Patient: sex M, age 57
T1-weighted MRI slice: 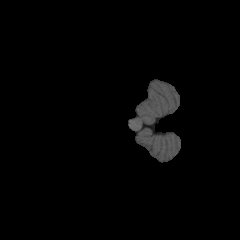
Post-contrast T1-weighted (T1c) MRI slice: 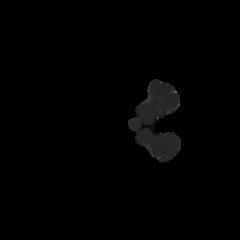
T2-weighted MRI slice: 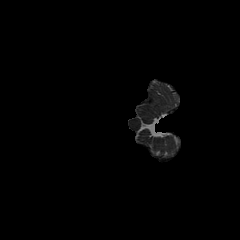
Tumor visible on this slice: no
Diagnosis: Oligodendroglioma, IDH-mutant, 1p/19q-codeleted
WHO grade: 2